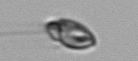
Label: Katodinium_or_Torodinium